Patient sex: M
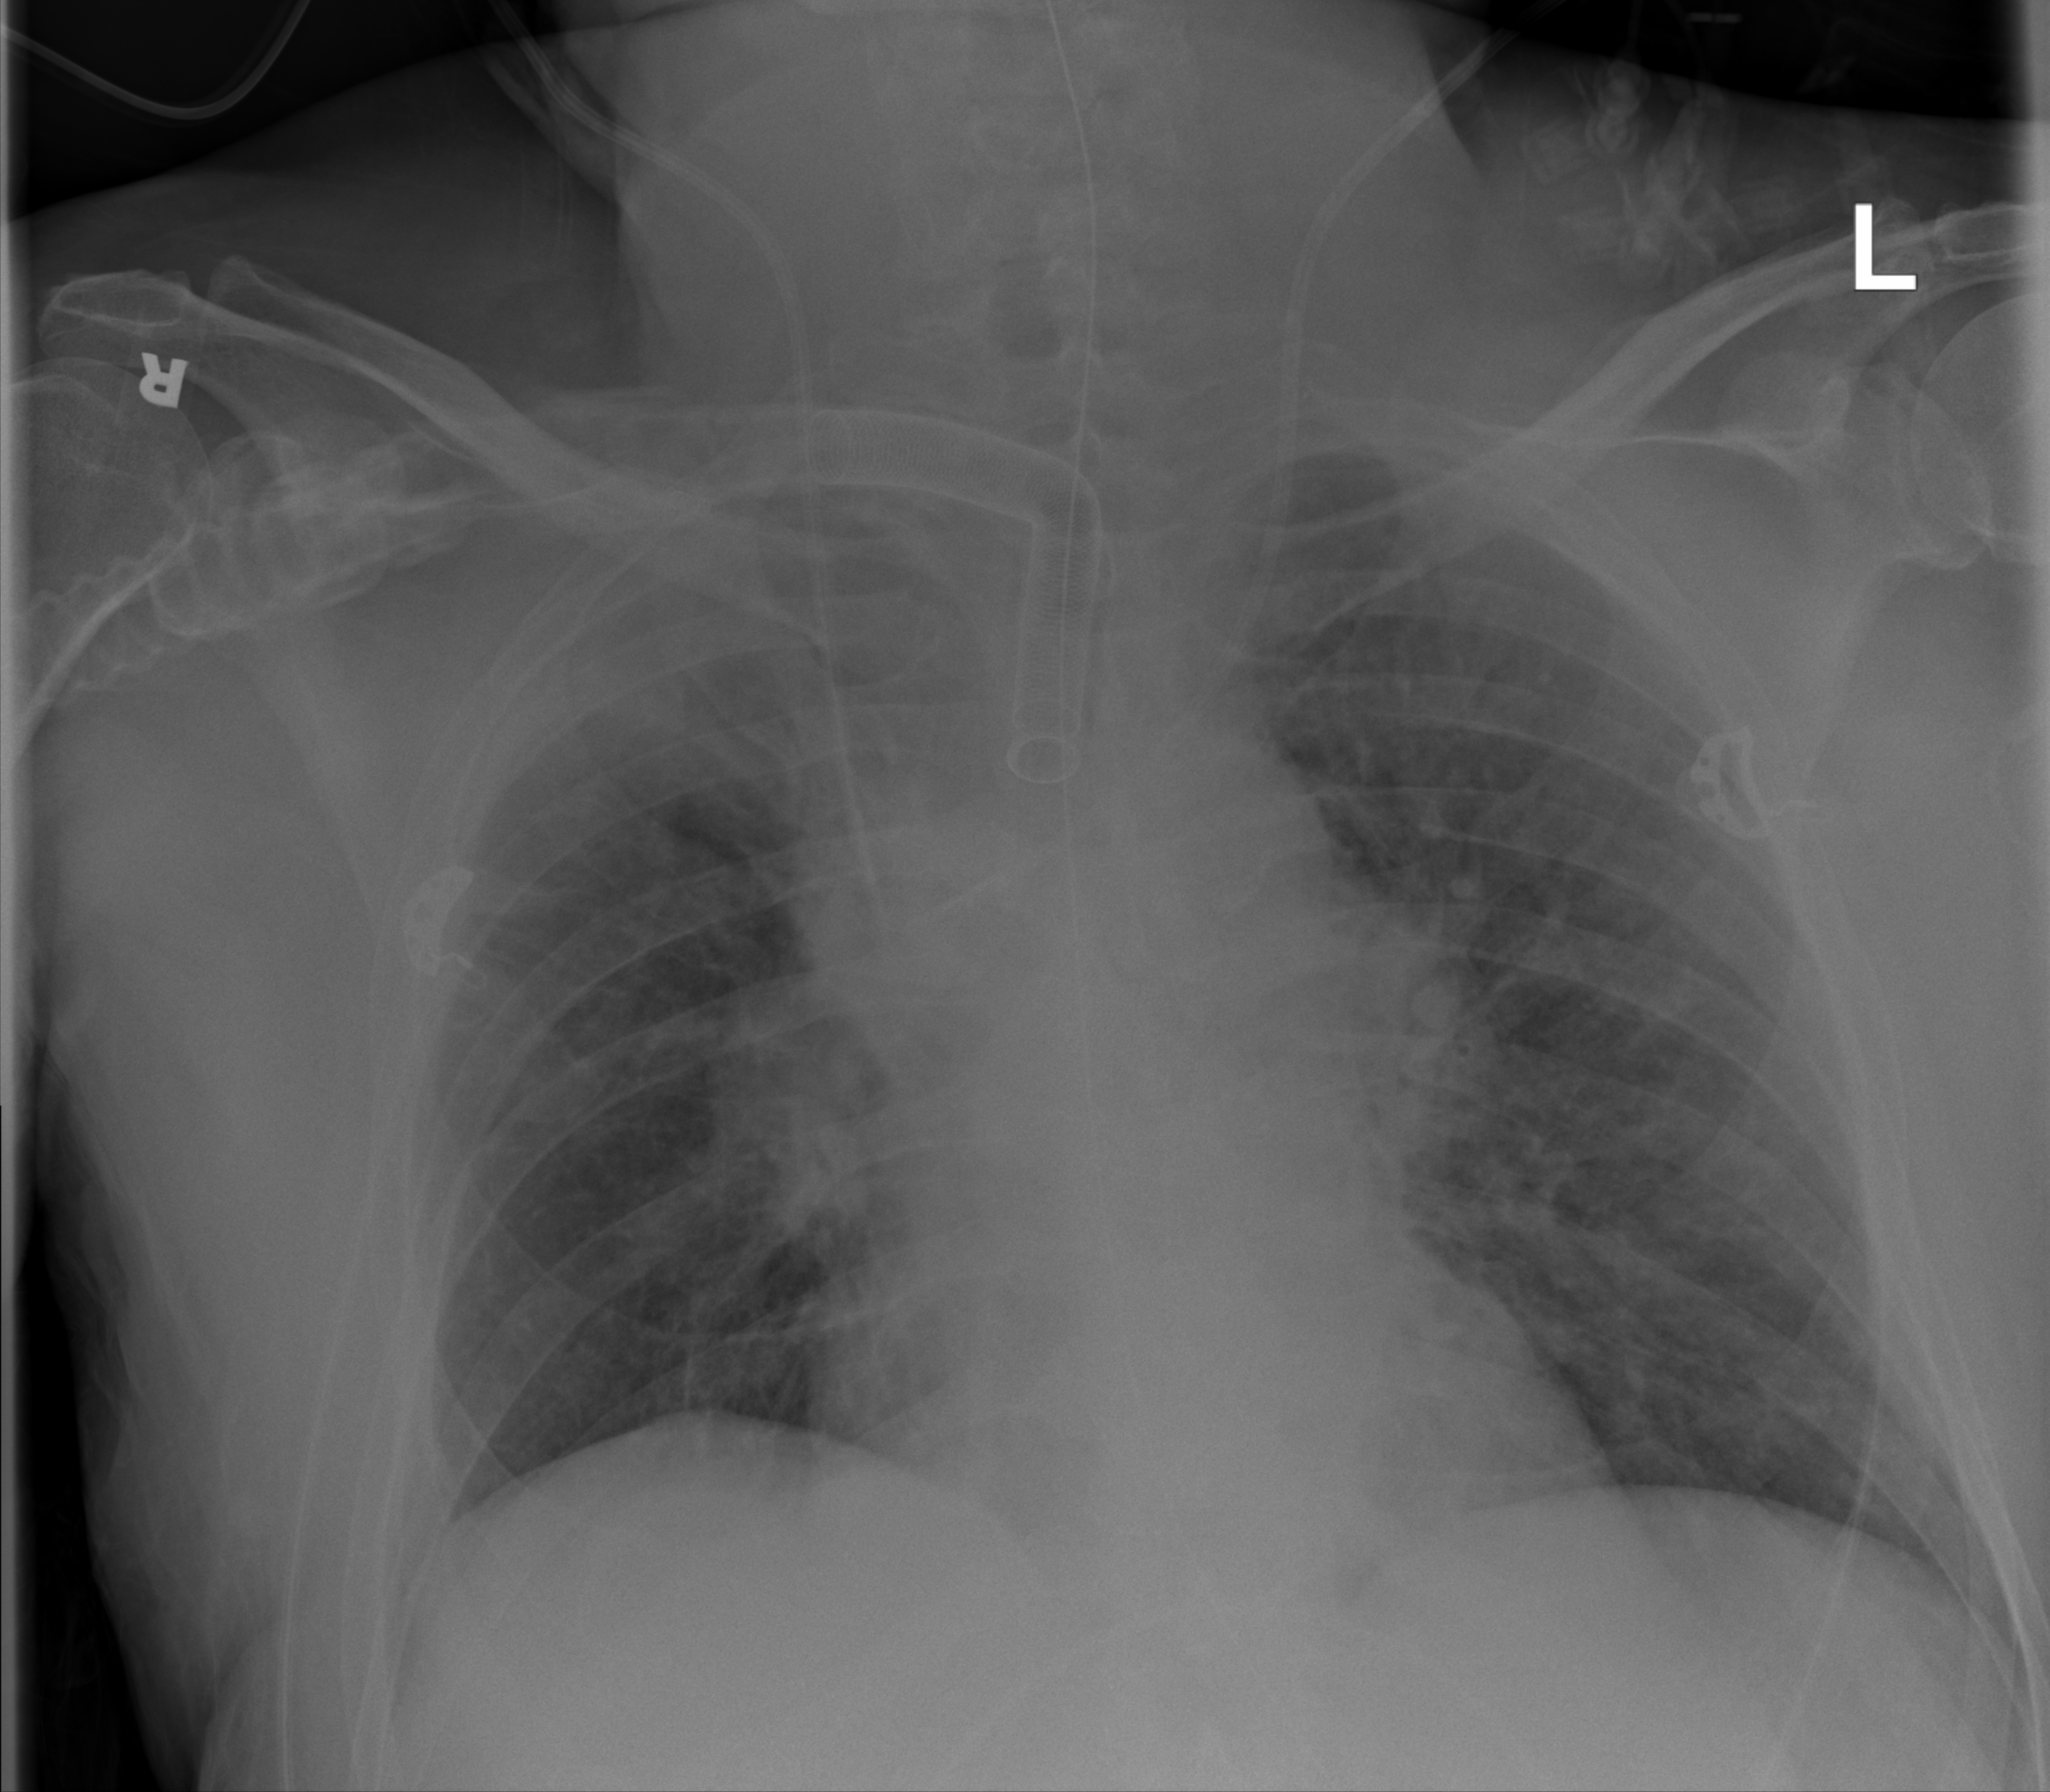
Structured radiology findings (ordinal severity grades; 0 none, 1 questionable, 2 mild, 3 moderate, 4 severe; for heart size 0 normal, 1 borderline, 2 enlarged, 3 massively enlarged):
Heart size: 1
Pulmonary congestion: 2
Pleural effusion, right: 2
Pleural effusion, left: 0
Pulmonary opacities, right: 3
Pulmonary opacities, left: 0
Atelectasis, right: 3
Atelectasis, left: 0